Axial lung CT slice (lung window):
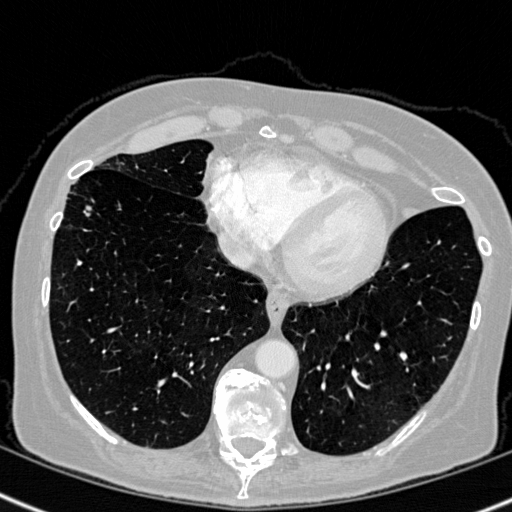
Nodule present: no